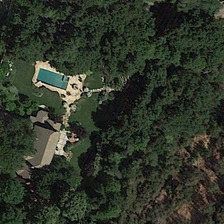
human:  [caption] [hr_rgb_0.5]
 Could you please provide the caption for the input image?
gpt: there is a house in the middle of the wood .

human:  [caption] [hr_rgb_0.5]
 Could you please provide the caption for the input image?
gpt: here is an open pool next to the grey roof .

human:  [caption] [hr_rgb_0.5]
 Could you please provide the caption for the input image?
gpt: here is an open pool next to the grey roof .

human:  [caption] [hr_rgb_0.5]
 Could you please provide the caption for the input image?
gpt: there is a house in the middle of the wood .

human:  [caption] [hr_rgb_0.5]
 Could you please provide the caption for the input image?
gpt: there is a house in the middle of the wood .